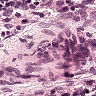
Metastatic tissue present: no